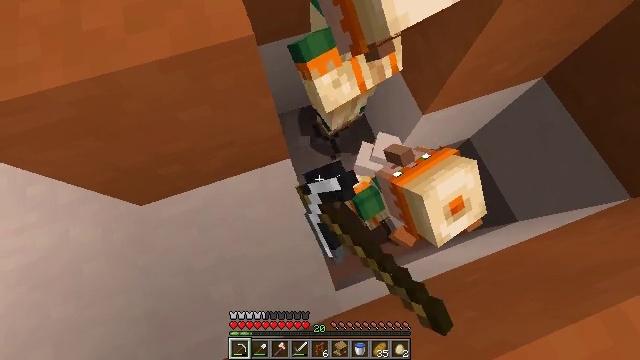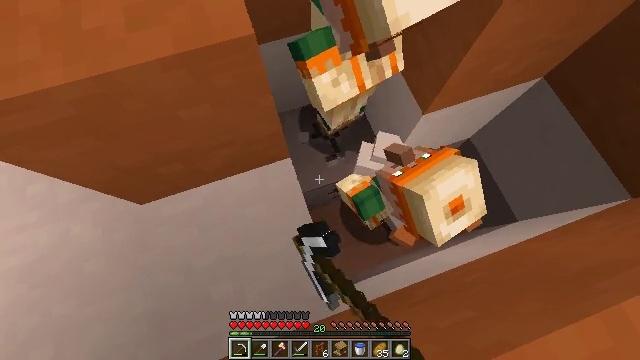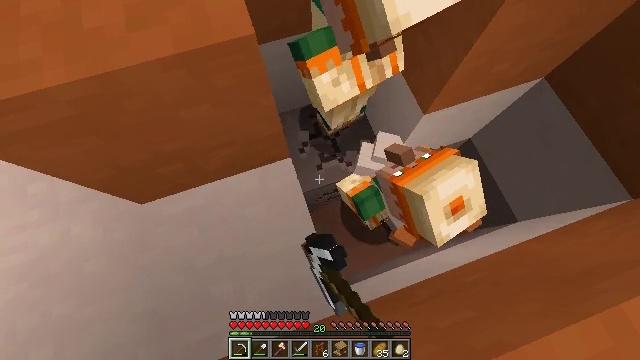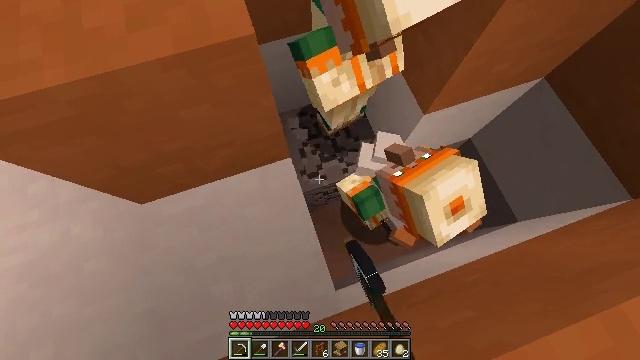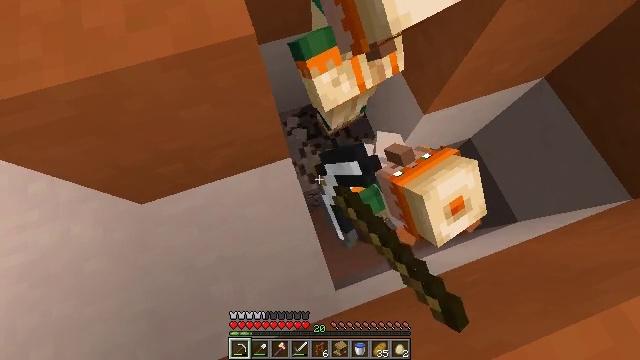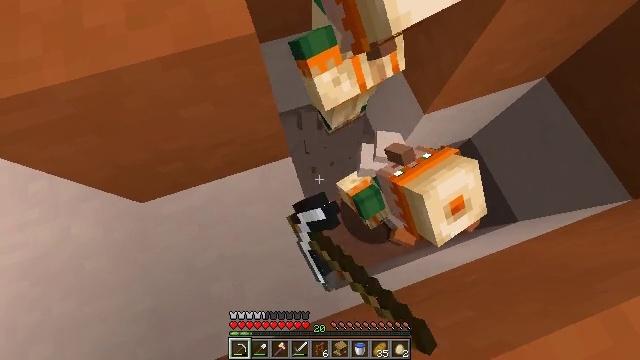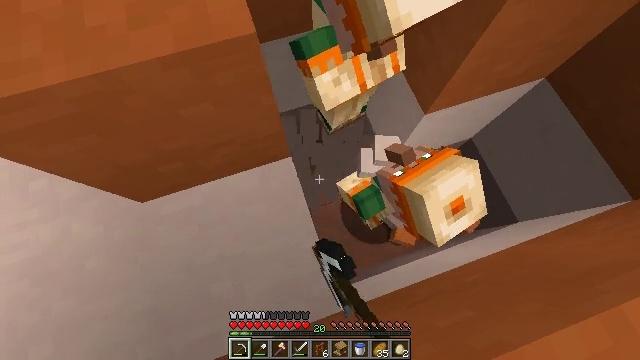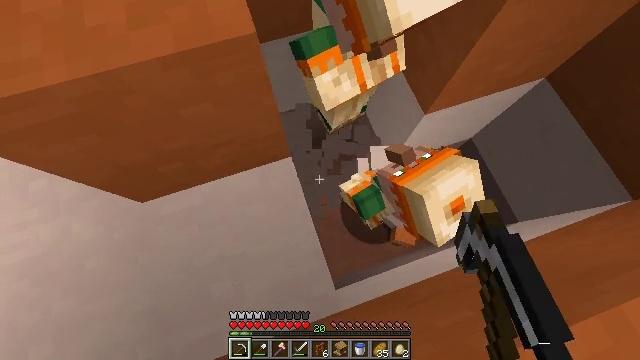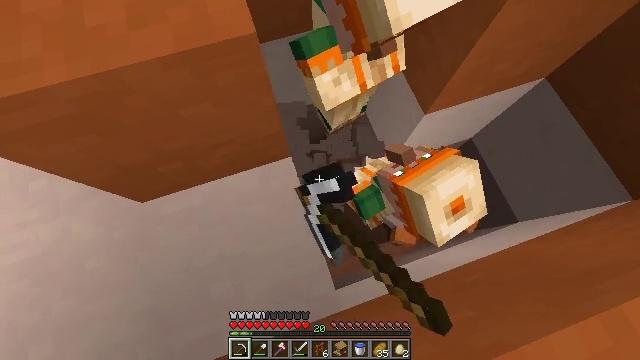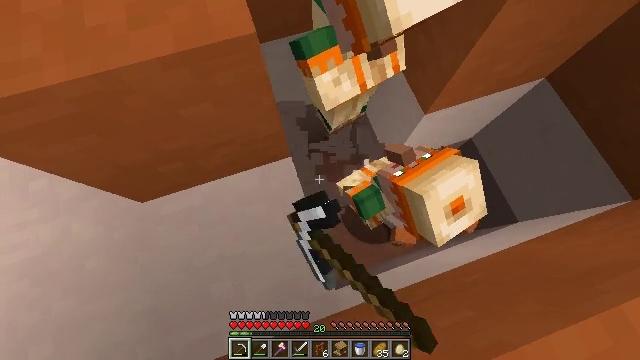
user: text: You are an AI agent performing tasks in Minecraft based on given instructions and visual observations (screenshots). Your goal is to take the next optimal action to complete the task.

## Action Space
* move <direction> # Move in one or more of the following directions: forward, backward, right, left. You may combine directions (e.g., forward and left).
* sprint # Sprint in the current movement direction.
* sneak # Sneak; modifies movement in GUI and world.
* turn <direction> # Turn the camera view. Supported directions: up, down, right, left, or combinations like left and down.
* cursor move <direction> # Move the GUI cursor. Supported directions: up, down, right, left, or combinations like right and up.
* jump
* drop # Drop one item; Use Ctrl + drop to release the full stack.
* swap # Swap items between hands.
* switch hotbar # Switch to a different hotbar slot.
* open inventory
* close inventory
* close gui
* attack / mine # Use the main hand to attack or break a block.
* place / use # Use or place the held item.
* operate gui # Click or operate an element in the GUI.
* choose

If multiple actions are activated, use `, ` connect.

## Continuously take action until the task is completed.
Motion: motion action
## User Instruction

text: Extract the light gray terracotta block.
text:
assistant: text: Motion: attack / mine
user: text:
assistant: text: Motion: attack / mine
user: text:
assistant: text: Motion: attack / mine
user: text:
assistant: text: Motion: attack / mine
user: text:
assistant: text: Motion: attack / mine
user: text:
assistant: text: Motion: attack / mine
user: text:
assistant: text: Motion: attack / mine
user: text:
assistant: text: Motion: attack / mine
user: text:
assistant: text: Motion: attack / mine
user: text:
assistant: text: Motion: attack / mine